Field crop: maize
Growth stage: 2
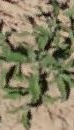
Species: atriplex